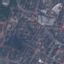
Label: Residential